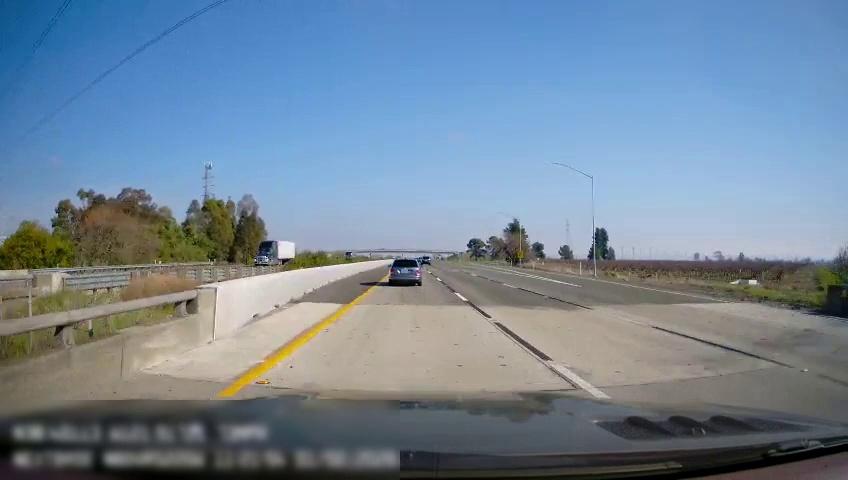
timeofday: Day
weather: Sunny
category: Drivable Space
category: Vehicles | Car
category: Vehicles | Car
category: Vehicles | Truck
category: Lanes | Current Lane
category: Lanes | Current Lane
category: Lanes | Alternate Lane
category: Lanes | Alternate Lane
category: Lanes | Alternate Lane
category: Lanes | Alternate Lane